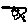
Label: house